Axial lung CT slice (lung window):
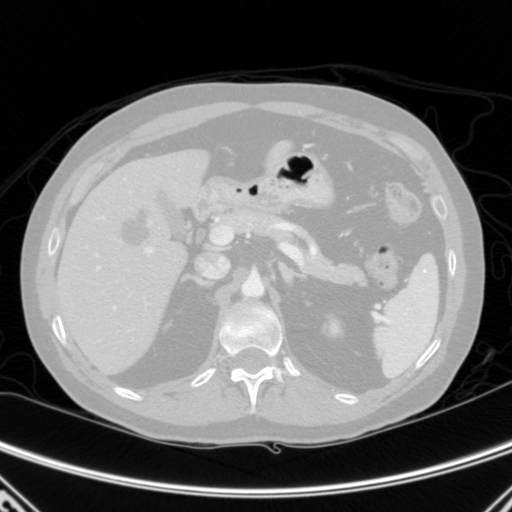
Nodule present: no